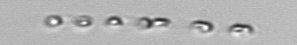
Label: Skeletonema